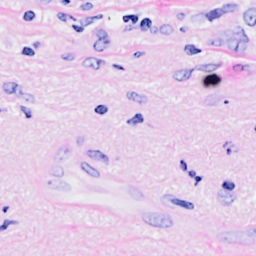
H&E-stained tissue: Breast